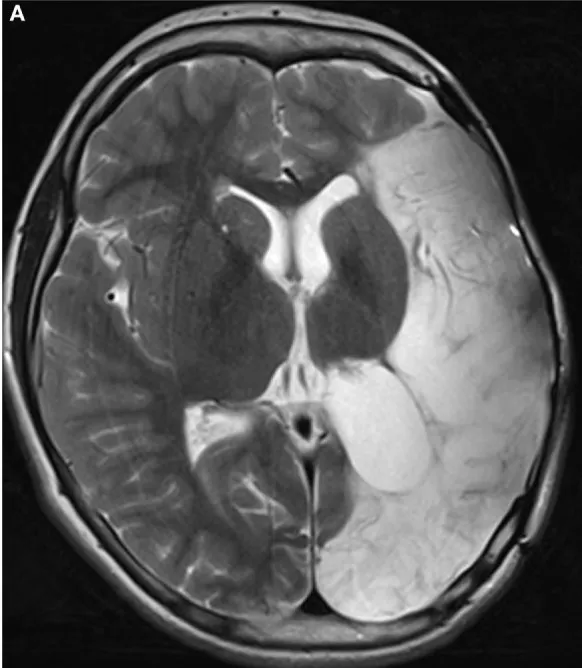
Axial T2-weighted image. (A) Presence of left craniectomy. Extensive mature injury mostly involving the left middle and posterior cerebral artery territories. Nearly all of the left temporal lobe was involved (not shown).
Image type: radiology (mri)